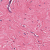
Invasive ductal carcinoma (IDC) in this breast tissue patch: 0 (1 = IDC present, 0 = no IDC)